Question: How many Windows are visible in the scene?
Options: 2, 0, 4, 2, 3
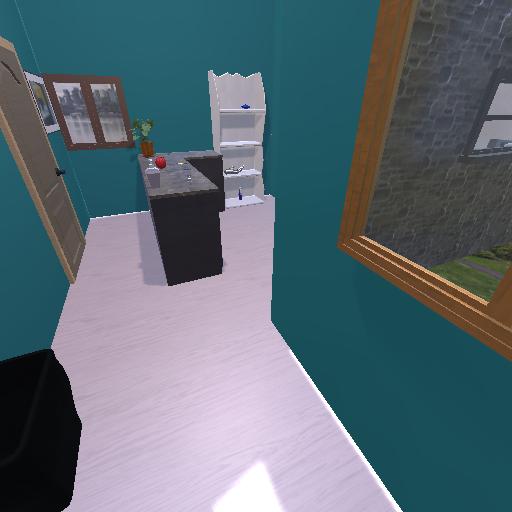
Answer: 2